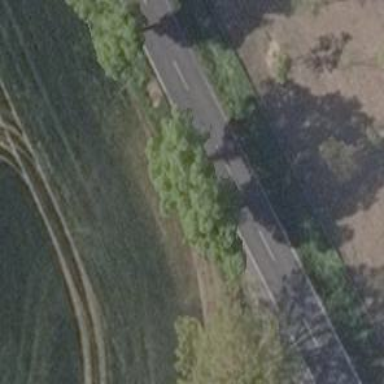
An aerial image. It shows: Secondary road with asphalt surface.